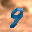
Label: 9